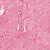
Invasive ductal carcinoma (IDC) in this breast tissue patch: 0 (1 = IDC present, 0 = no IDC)